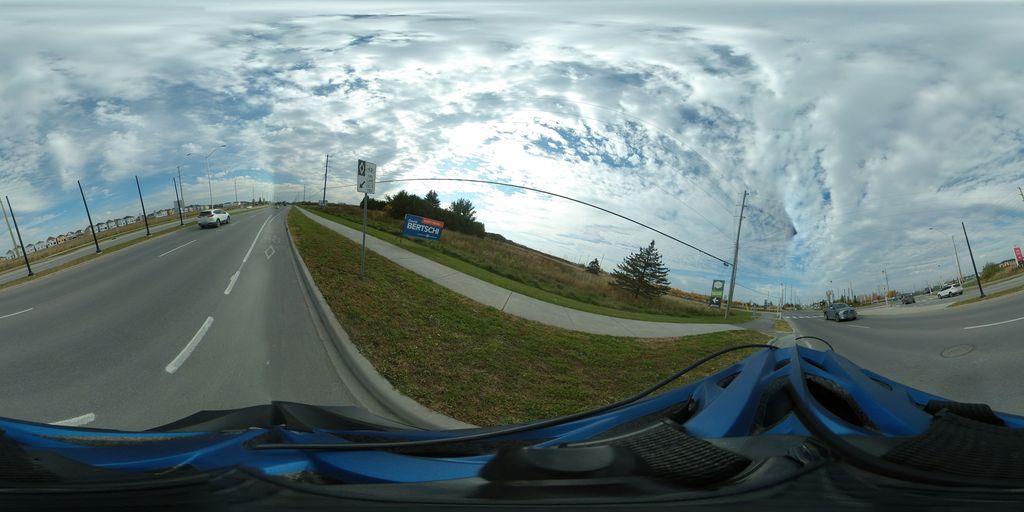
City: ottawa-gatineau